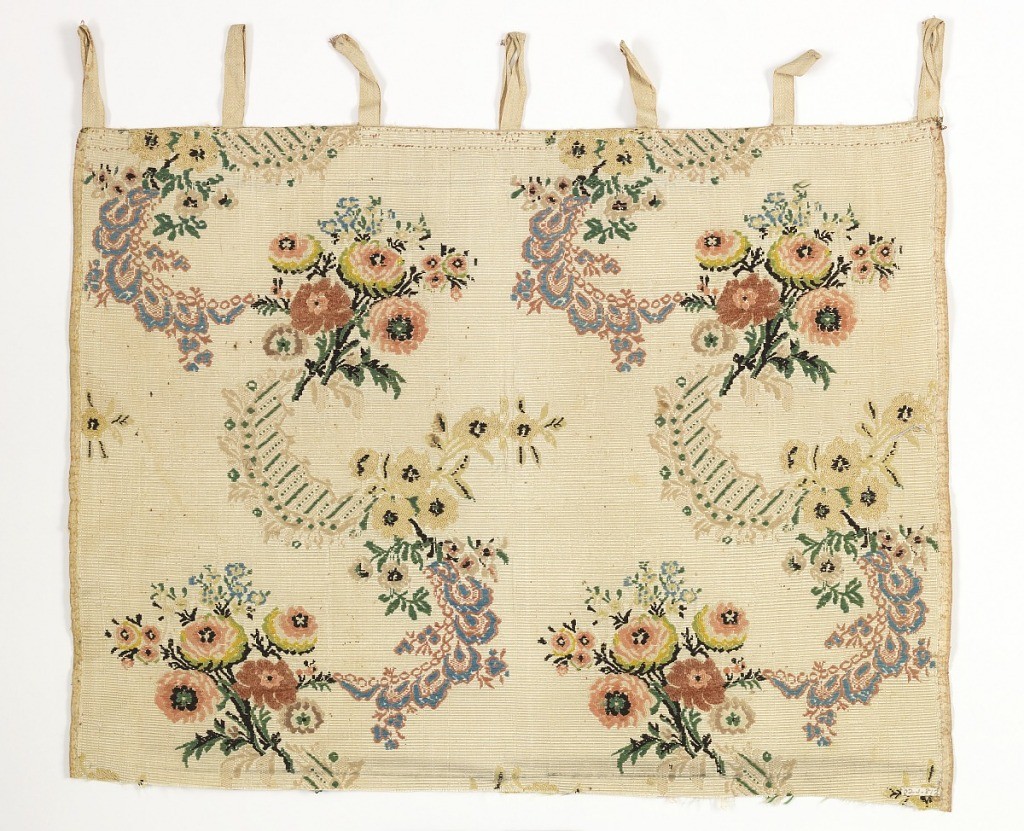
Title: Fragment
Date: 18th century
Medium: silk Technique: plain weave patterned by supplementary warp floats and discontinuous supplementary wefts
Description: Serpentine bands with bouquets on white ground.